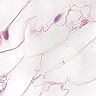
Metastatic tissue present: no